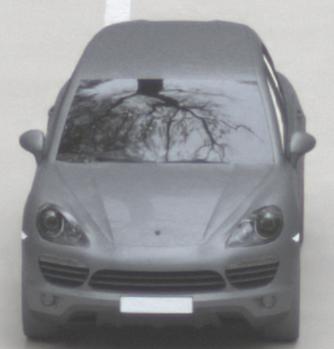
Make: Porsche
Model: Cayenne
Detailed model: Cayenne (958)
Model produced from: 2010/05
Model produced until: 2014/07
Doors: 5
Color: gray
Road condition: dry road
Daytime: morning or afternoon
Contrast: low contrast